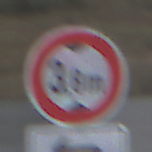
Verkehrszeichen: TatsaechlicheHoehe
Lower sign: RichtungsangabeDurchPfeile2
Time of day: SunriseSunset
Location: Outdoor (RoadRail)
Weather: PartlyCloudy
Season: NotSpecified
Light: Natural